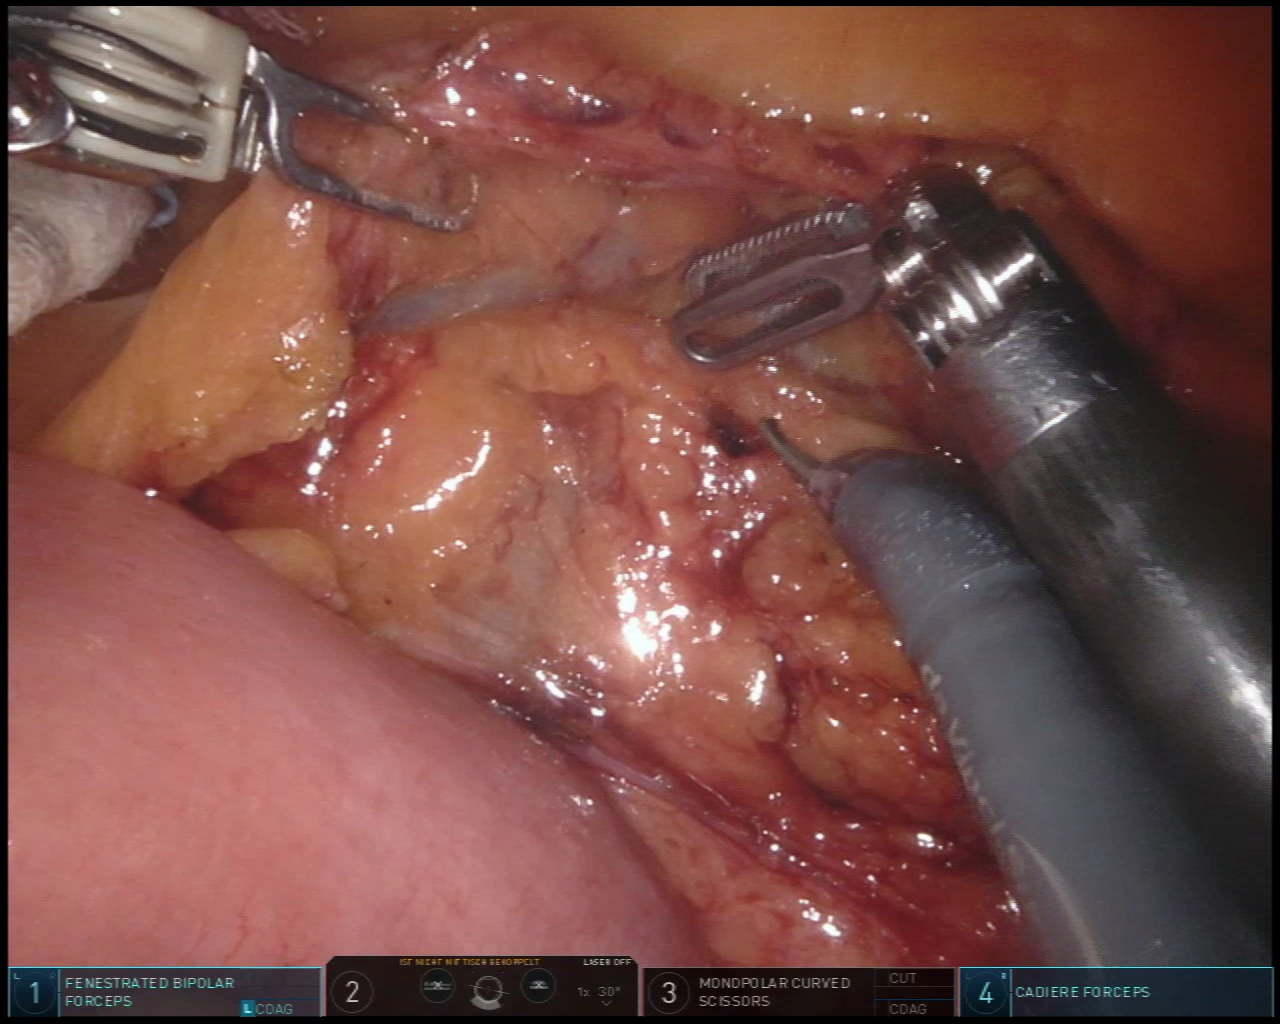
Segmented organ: intestinal_veins
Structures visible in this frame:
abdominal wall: no
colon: no
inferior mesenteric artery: no
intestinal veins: yes
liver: no
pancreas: no
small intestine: yes
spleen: no
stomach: no
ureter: no
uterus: no
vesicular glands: no